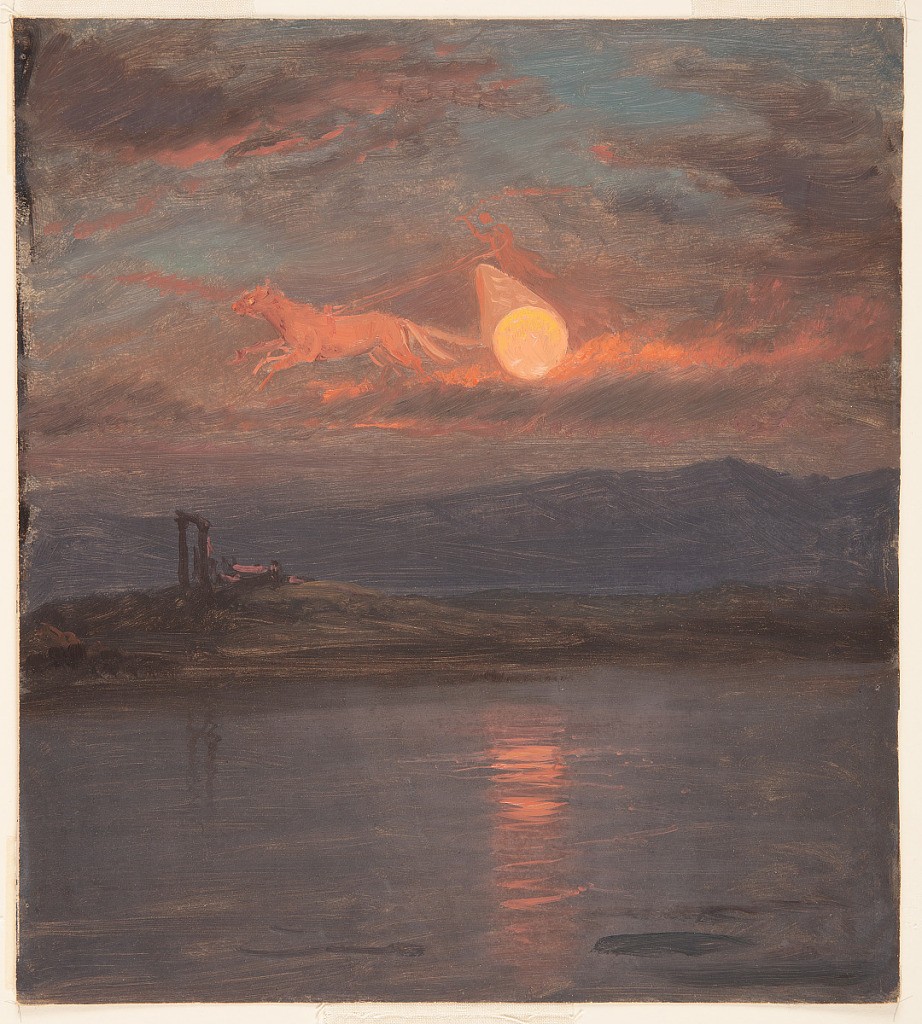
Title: The Chariot of the Sun Fantasy
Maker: Frederic Edwin Church, American, 1826–1900
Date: probably 1868–69
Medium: Brush and oil on tan paperboard
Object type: Drawing
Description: Landscape sketch showing an imagined view of the Chariot of the Sun riding across the twilight sky above a body of water surrounded by mountains. The rippling surface of a lake or inlet comprises the foreground and part of the middle distance as it reflects the golden-orange glow of the sun above. A group of ancient ruins, including a pair of columns, is situated atop a small prominence in the middle distance at left. A dark mountain range span across the horizon and features a sharp peak at right. Above, the sun stands in as the wheel of a fantastic cosmic chariot, likely representing Apollo's (in the Roman tradition) or Helios's (in the Greek tradition) chariot of the sun. The immense robed figure driving the chariot holds a whip aloft as two pinkish-gold horses carry the load. The sky, otherwise, is a tumultuous mix of puffy and wispy clouds, illuminated in shades of pink and gray in a dark, twilight sky.